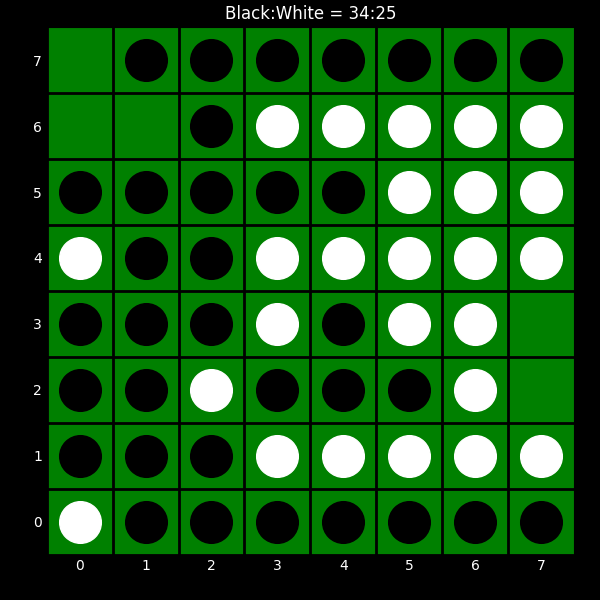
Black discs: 34
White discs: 25